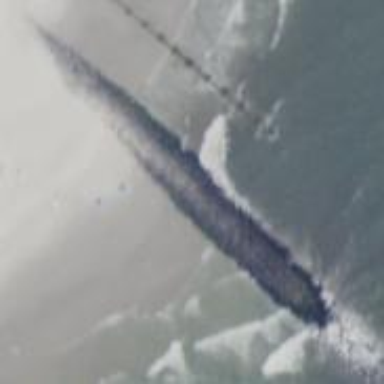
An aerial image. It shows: Breakwater structure.